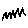
Label: zigzag